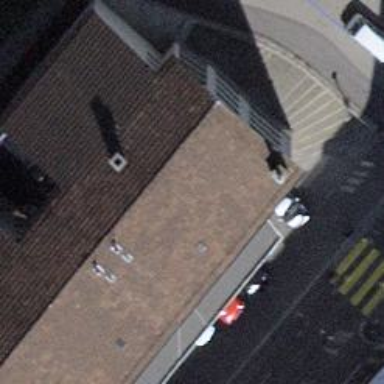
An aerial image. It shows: Car repair shop.